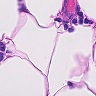
Metastatic tissue present: no